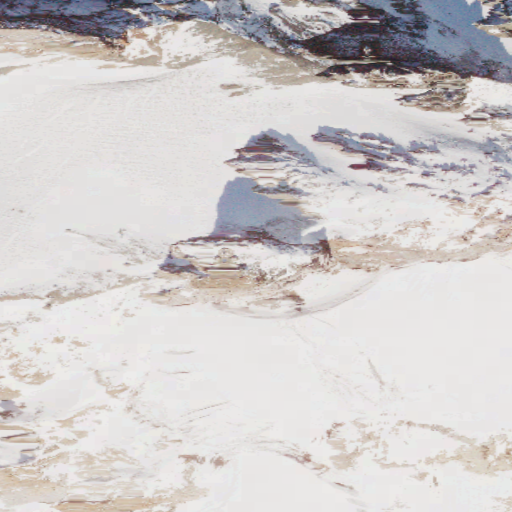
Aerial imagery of ridge(s) in Washington named Sunset Ridge containing barren land and snow